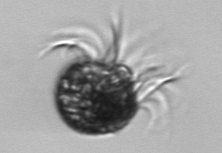
Label: Pelagostrobilidium